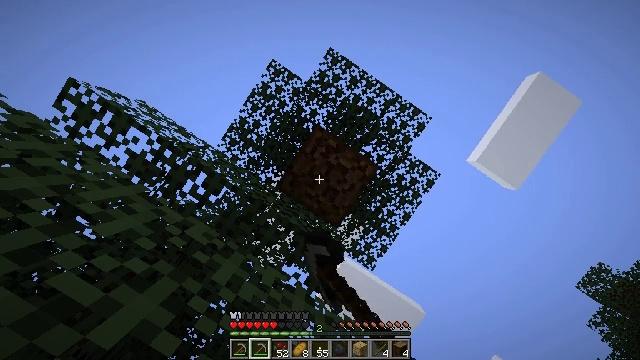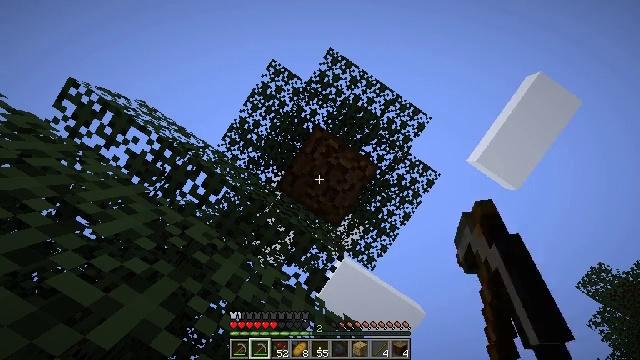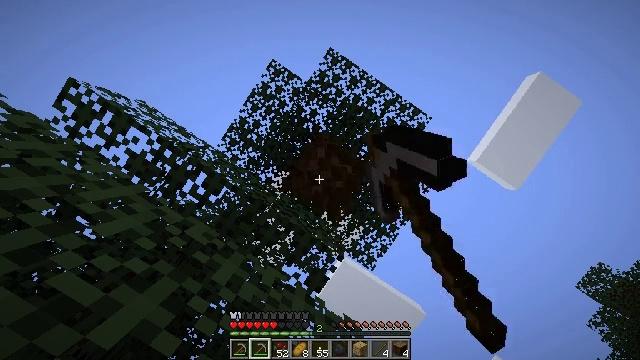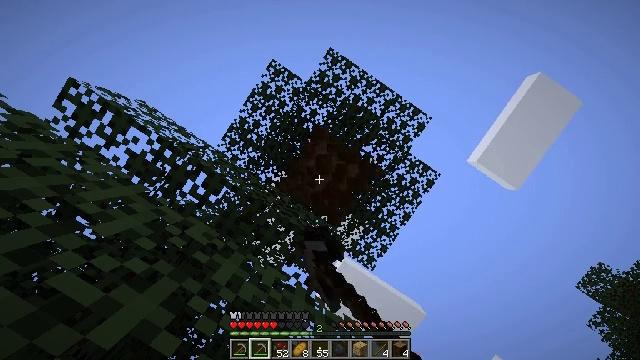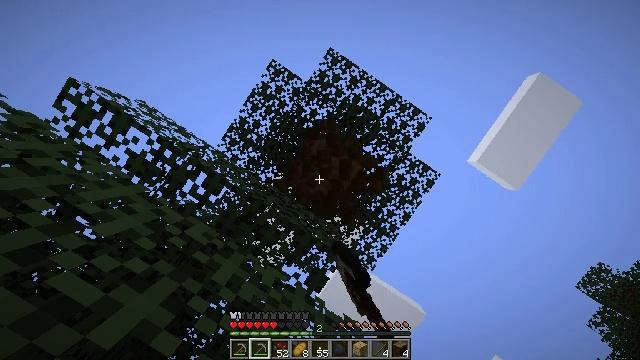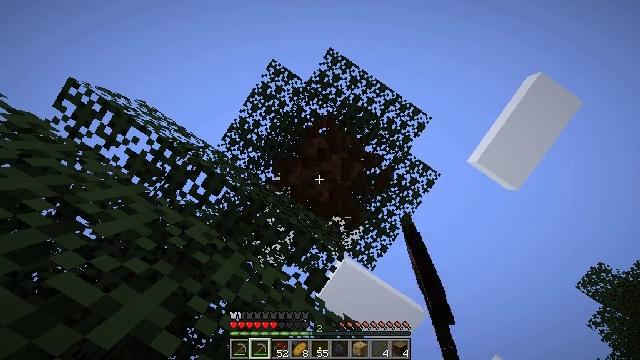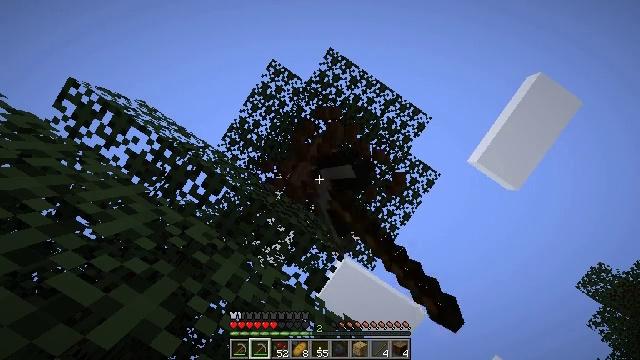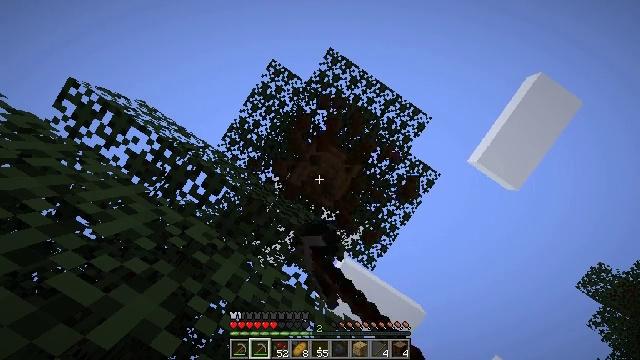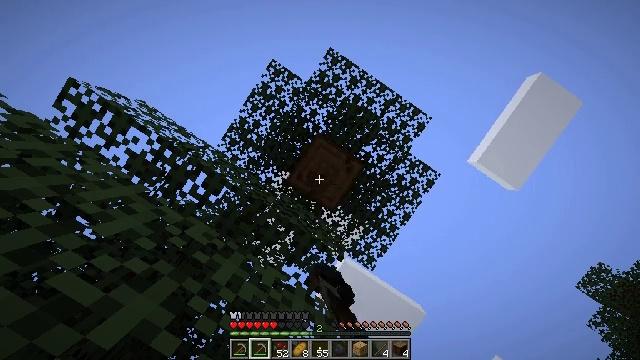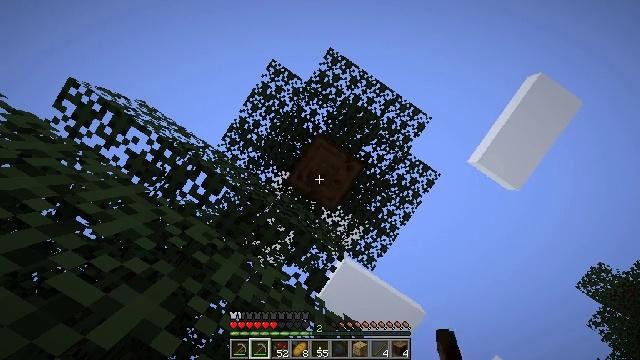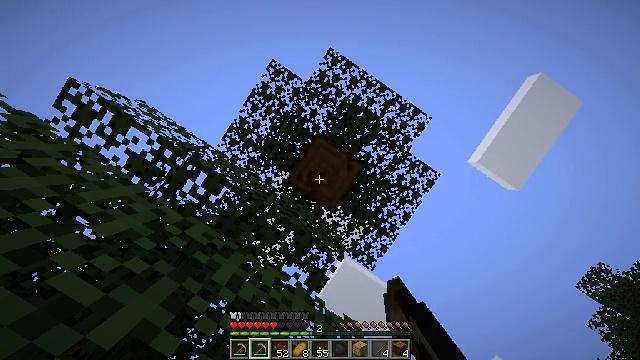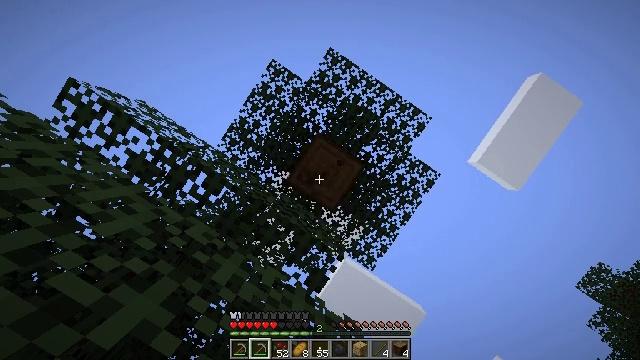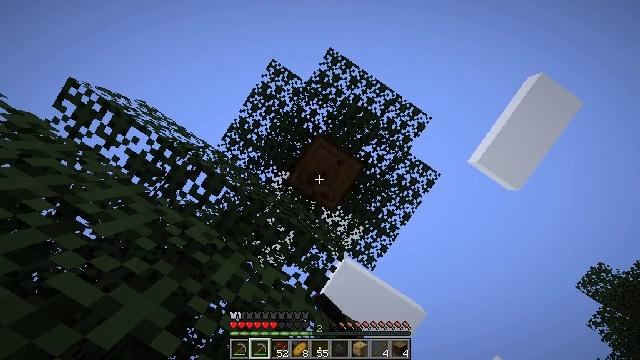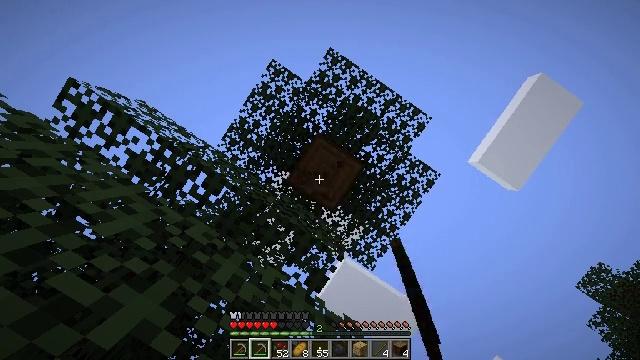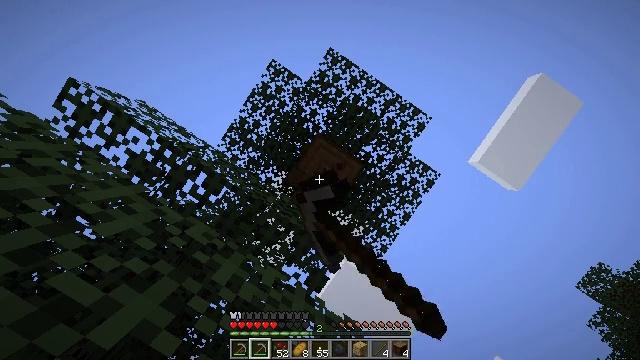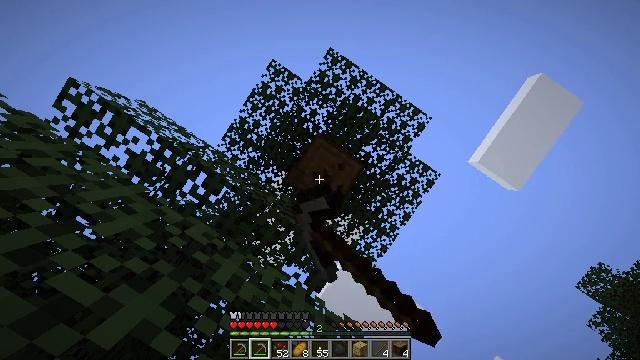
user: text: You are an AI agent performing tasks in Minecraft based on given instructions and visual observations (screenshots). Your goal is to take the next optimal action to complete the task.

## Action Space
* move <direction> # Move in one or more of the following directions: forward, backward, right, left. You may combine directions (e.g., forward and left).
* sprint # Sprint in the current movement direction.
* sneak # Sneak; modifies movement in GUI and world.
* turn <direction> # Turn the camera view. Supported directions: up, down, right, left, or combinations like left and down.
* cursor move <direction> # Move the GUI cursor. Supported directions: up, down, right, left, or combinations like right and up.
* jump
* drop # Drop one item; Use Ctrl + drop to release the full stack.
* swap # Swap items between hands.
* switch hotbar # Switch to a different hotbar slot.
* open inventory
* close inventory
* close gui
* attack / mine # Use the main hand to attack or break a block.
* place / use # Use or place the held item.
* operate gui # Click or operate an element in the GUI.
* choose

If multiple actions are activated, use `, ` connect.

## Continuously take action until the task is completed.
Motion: motion action
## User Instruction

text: Gather spruce log by chopping the tree.
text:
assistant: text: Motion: attack / mine
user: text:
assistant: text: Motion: attack / mine
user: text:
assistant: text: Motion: attack / mine
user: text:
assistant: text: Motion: attack / mine
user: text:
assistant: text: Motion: attack / mine
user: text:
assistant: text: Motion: attack / mine
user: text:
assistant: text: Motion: attack / mine
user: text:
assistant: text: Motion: attack / mine
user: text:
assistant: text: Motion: attack / mine
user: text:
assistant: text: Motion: attack / mine
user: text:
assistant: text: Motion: attack / mine
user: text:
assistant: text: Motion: attack / mine
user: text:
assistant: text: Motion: attack / mine
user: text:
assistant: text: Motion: attack / mine
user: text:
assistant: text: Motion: attack / mine
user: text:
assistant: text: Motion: attack / mine
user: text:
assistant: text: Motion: attack / mine
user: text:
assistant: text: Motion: attack / mine
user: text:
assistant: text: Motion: attack / mine
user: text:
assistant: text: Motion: attack / mine
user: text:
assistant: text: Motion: attack / mine
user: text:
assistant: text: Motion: attack / mine
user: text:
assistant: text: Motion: attack / mine
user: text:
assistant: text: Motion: attack / mine
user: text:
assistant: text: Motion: attack / mine
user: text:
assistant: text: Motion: attack / mine
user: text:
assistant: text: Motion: attack / mine
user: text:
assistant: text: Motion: attack / mine
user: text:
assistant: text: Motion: attack / mine
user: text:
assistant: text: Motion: attack / mine